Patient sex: F
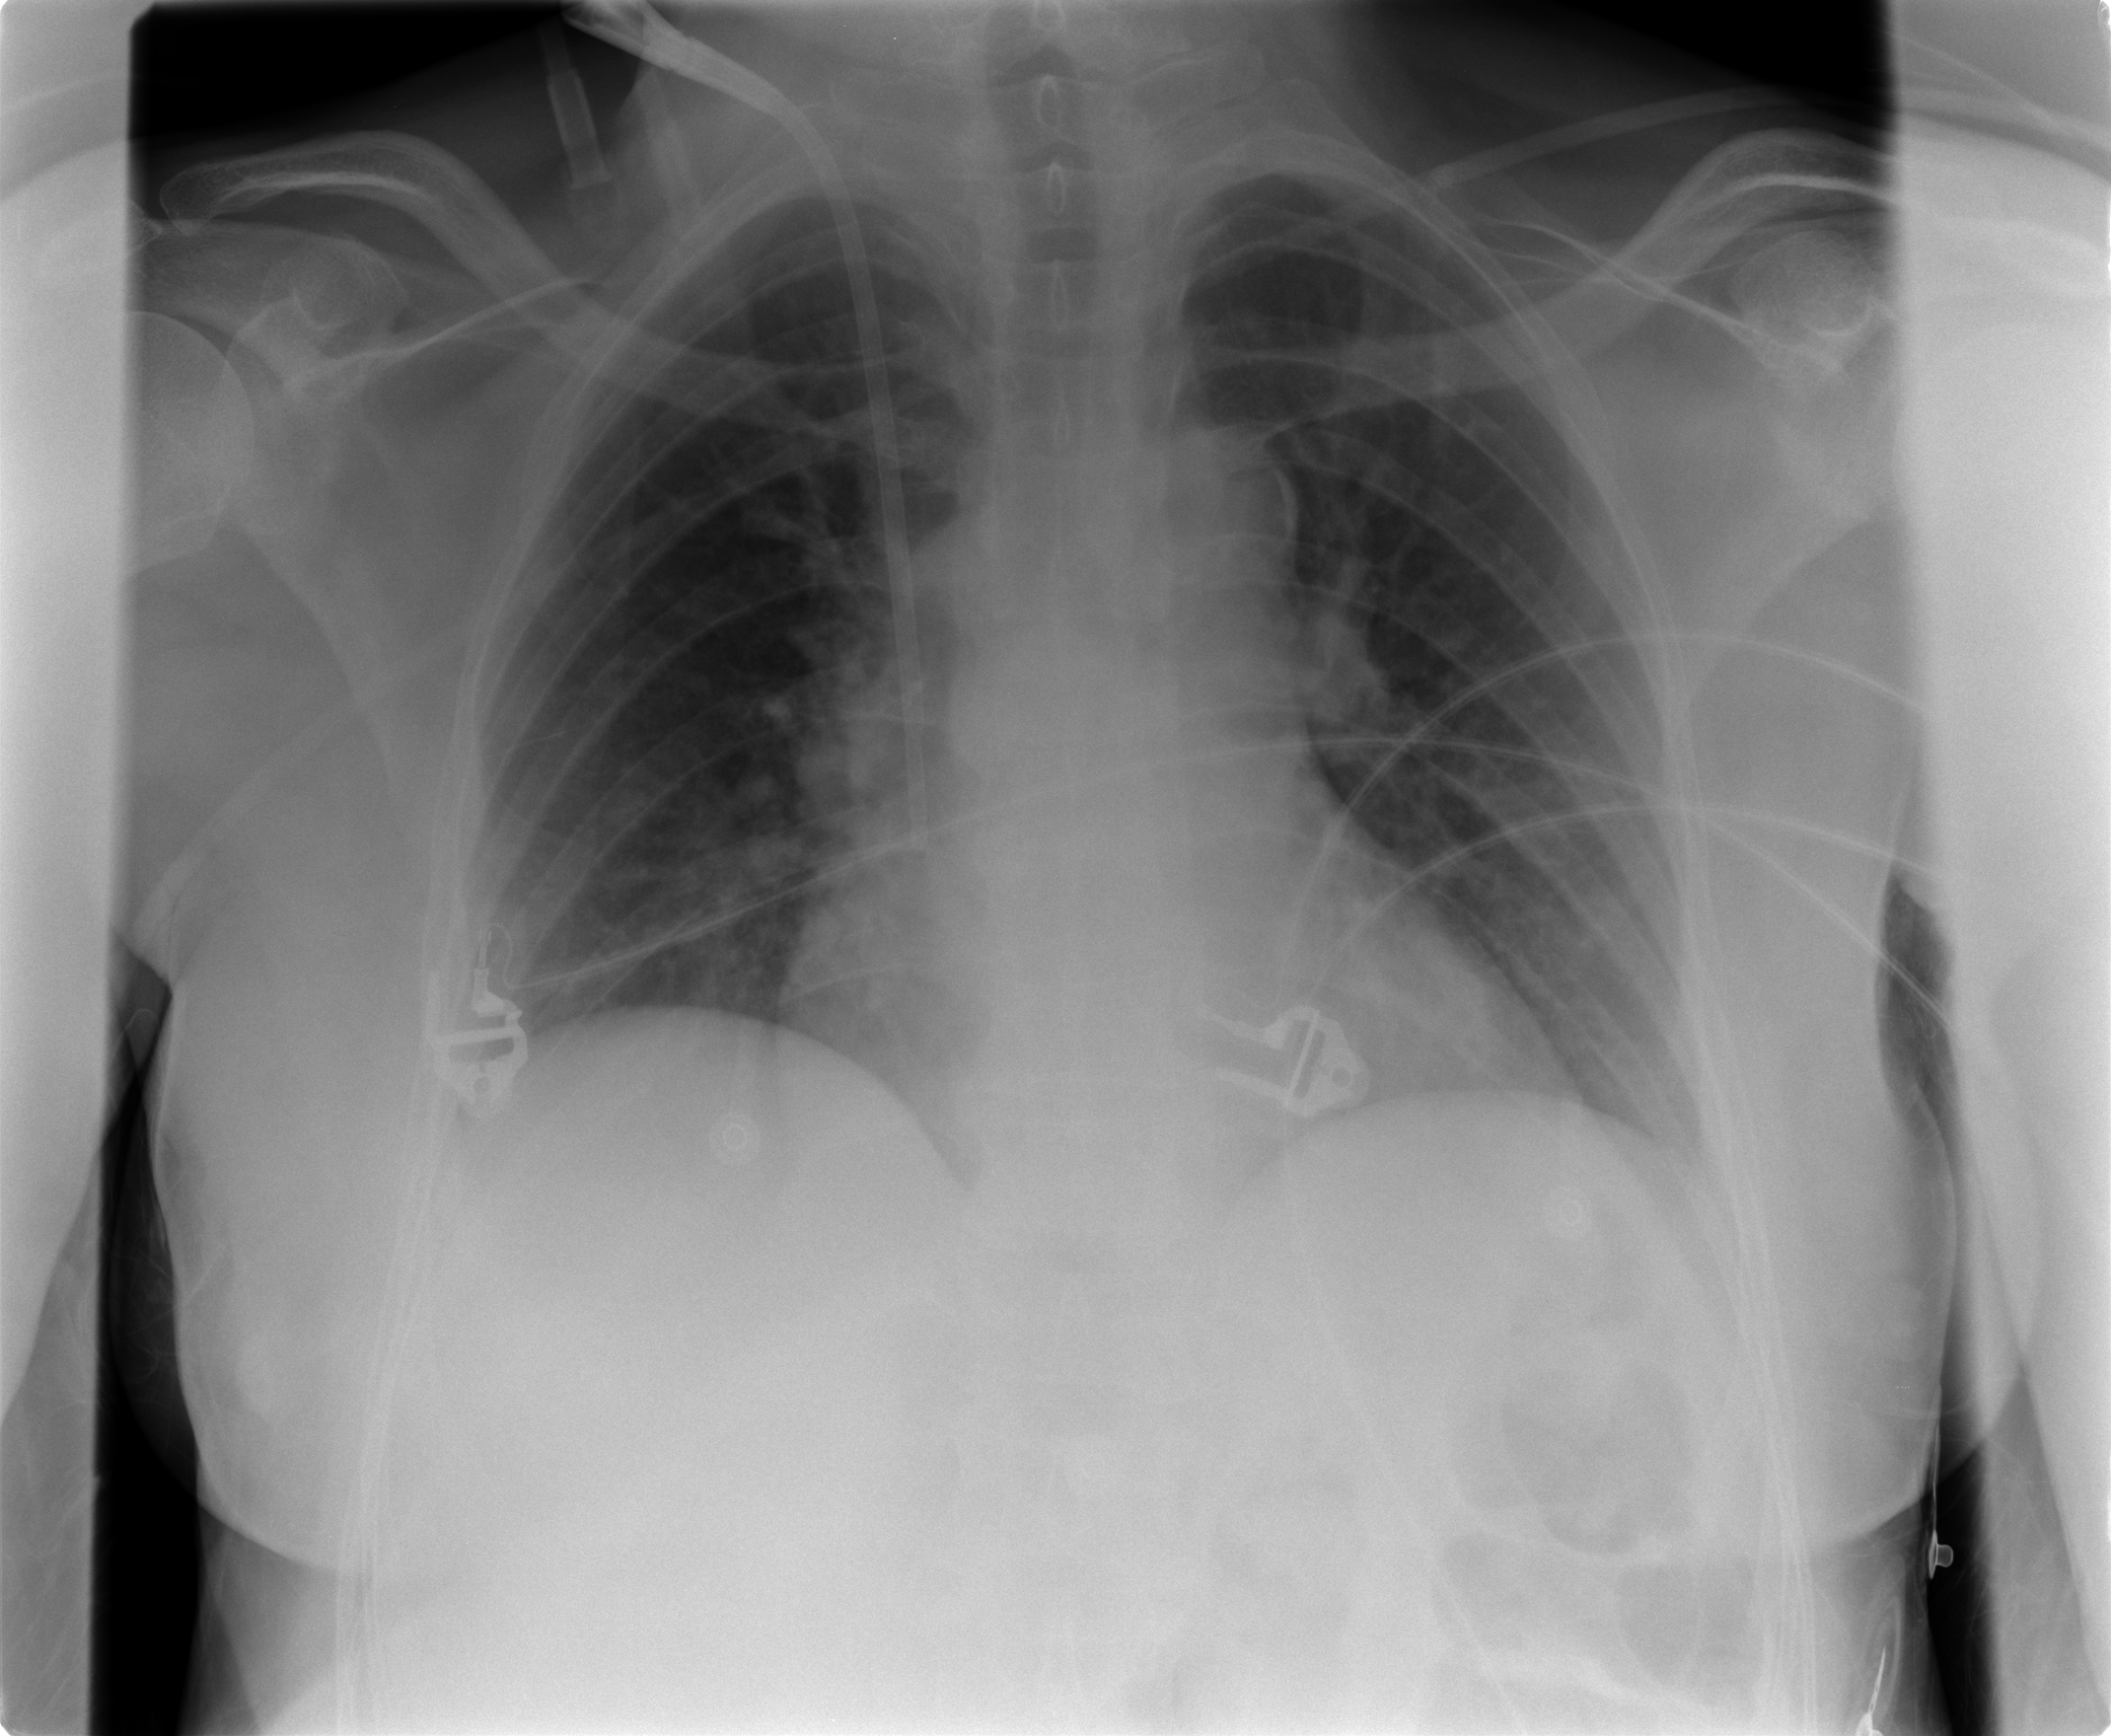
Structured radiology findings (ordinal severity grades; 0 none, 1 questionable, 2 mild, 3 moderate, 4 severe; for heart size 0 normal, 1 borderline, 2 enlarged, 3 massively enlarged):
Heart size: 2
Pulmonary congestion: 2
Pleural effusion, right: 0
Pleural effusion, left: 0
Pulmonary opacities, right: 0
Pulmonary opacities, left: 0
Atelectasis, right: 2
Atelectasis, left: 2